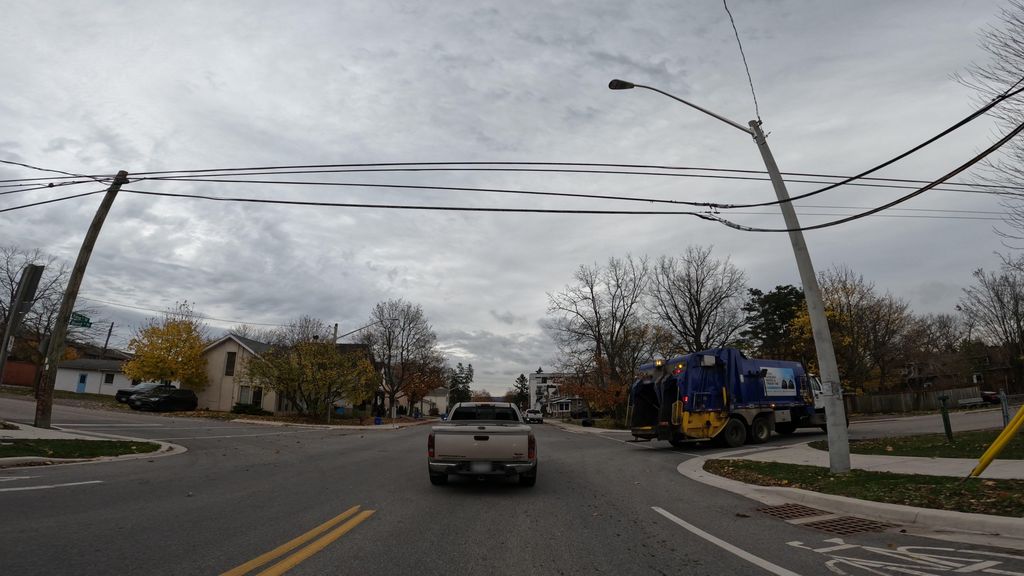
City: hamilton